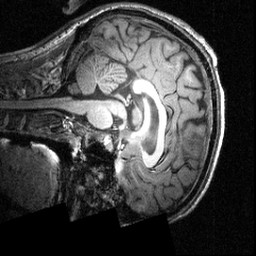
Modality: T1w
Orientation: sagittal
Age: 24
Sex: male
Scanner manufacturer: siemens
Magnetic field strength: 3.951 T
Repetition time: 1.5 s
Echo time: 0.00335 s